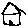
Label: house